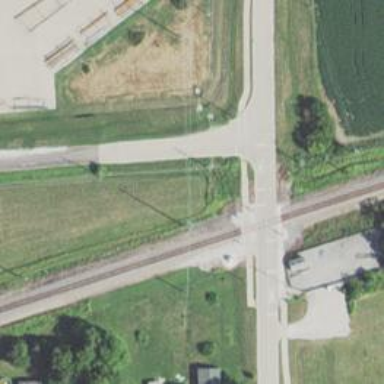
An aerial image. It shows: Crossing for the railway.